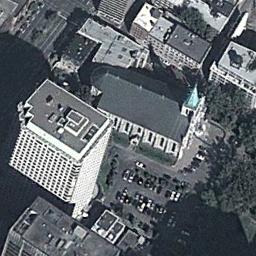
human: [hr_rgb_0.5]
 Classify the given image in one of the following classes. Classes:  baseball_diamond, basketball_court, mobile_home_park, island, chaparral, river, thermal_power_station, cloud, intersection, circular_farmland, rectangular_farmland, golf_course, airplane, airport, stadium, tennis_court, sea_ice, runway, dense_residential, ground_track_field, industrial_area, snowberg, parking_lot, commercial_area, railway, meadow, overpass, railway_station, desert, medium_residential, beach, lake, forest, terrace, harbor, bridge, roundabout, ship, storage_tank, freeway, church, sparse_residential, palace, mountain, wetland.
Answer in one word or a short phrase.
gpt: church